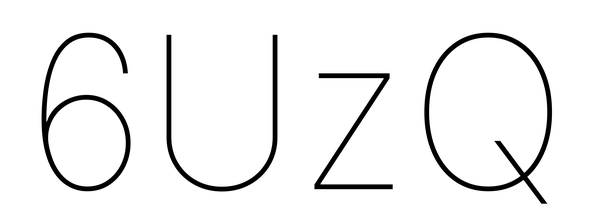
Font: Inter_Thin